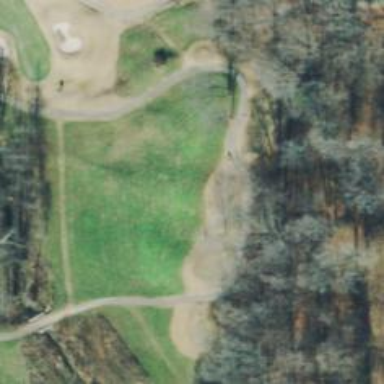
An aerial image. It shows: Path for both road and golf.